Interaction volume radius: 10 \u00c5
Interaction volume height: 20 \u00c5
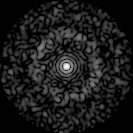
Disorder parameter: 0.8452